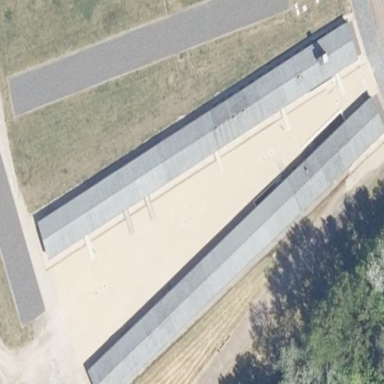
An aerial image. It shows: Gabled-roof barrack.